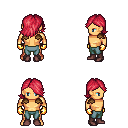
a pixel art fantasy rpg character, male body template, human, tanned skin, leather shoulder armor, teal pants, ruby red swoop hairstyle, gold gloves, maroon shoes, four views (front, back, left, right), 2x2 character sprite sheet, small pixel art, hard edges, no anti-aliasing